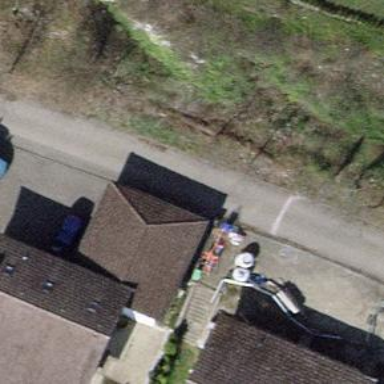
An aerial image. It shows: Garage building.